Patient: sex M, age 57
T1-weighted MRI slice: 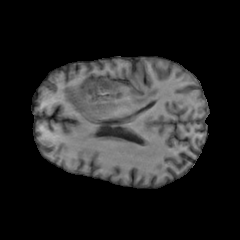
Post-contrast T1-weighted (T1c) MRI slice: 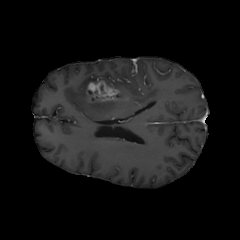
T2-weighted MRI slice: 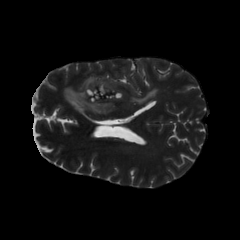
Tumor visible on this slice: yes
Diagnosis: Glioblastoma, IDH-wildtype
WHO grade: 4